Field crop: maize
Growth stage: 2
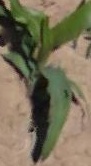
Species: maize